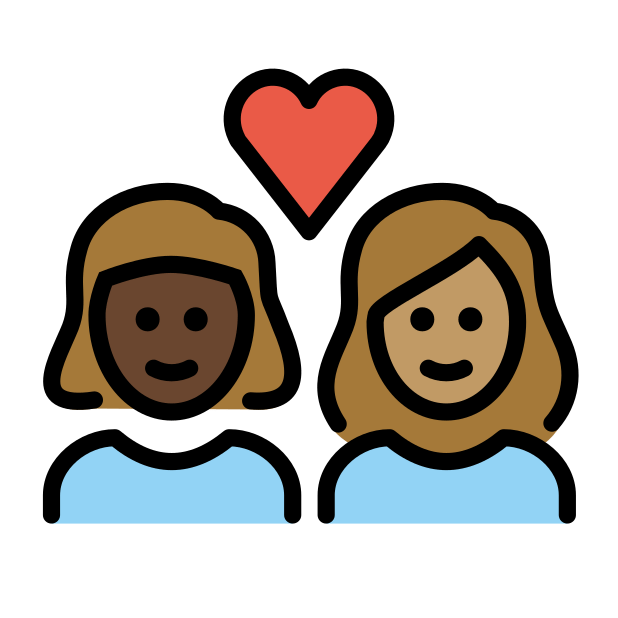
couple with heart: woman, woman, dark skin tone, medium skin tone